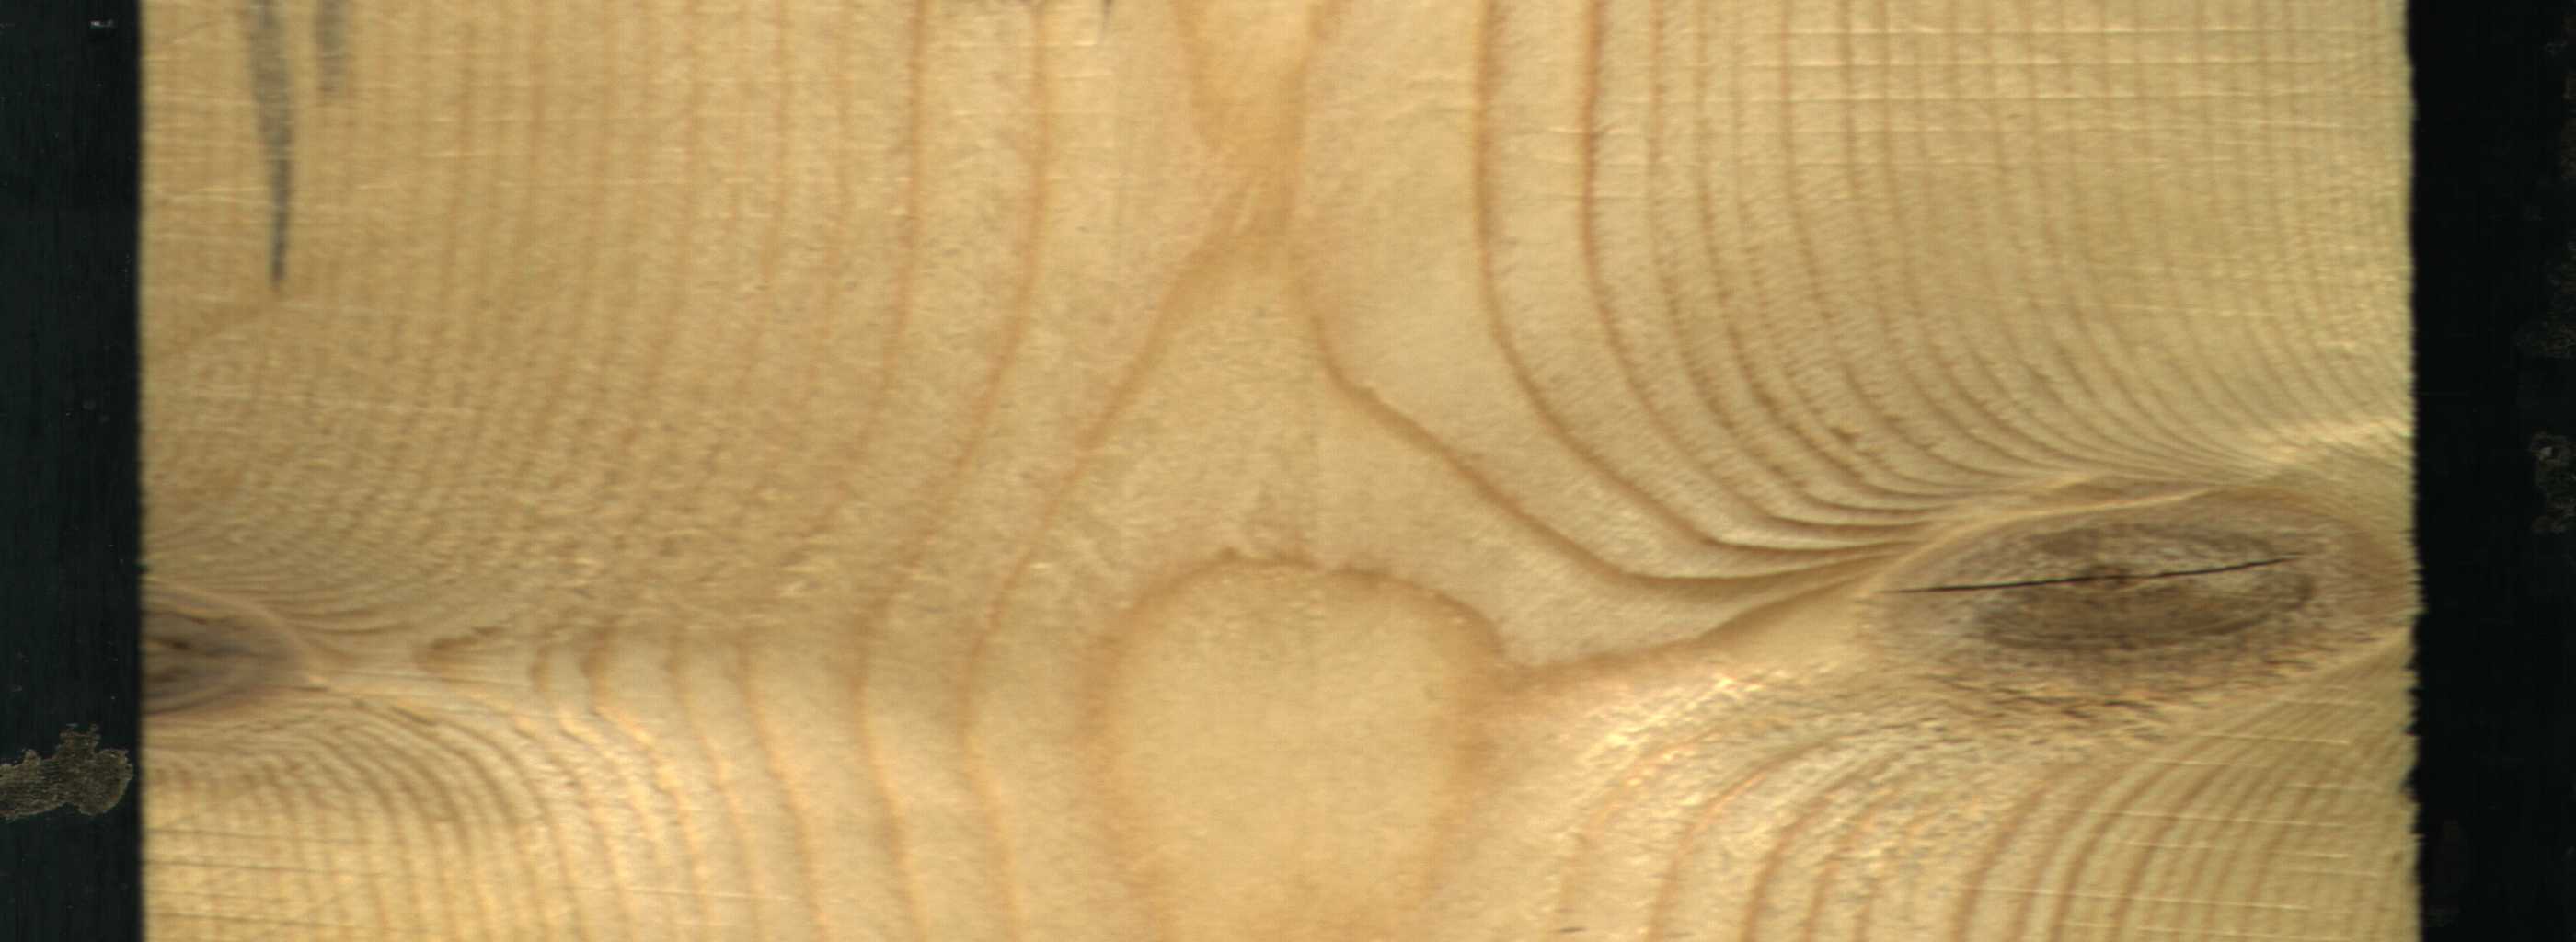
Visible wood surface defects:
knot_with_crack
Live_Knot